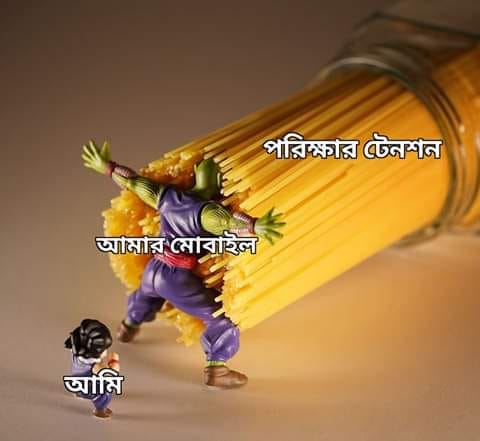
Caption: পরিক্ষার টেনশন    আমার মোবাইল     আমি
Label: non-hate